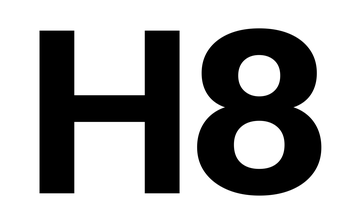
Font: InstrumentSans_Bold